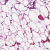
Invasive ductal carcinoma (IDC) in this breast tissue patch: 0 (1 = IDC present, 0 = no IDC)